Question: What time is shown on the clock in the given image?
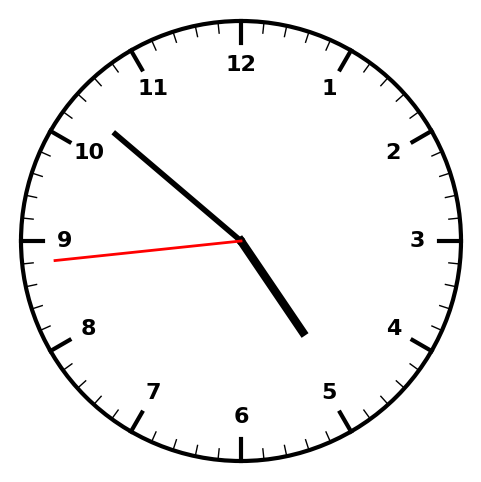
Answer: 04:51:44